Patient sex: M
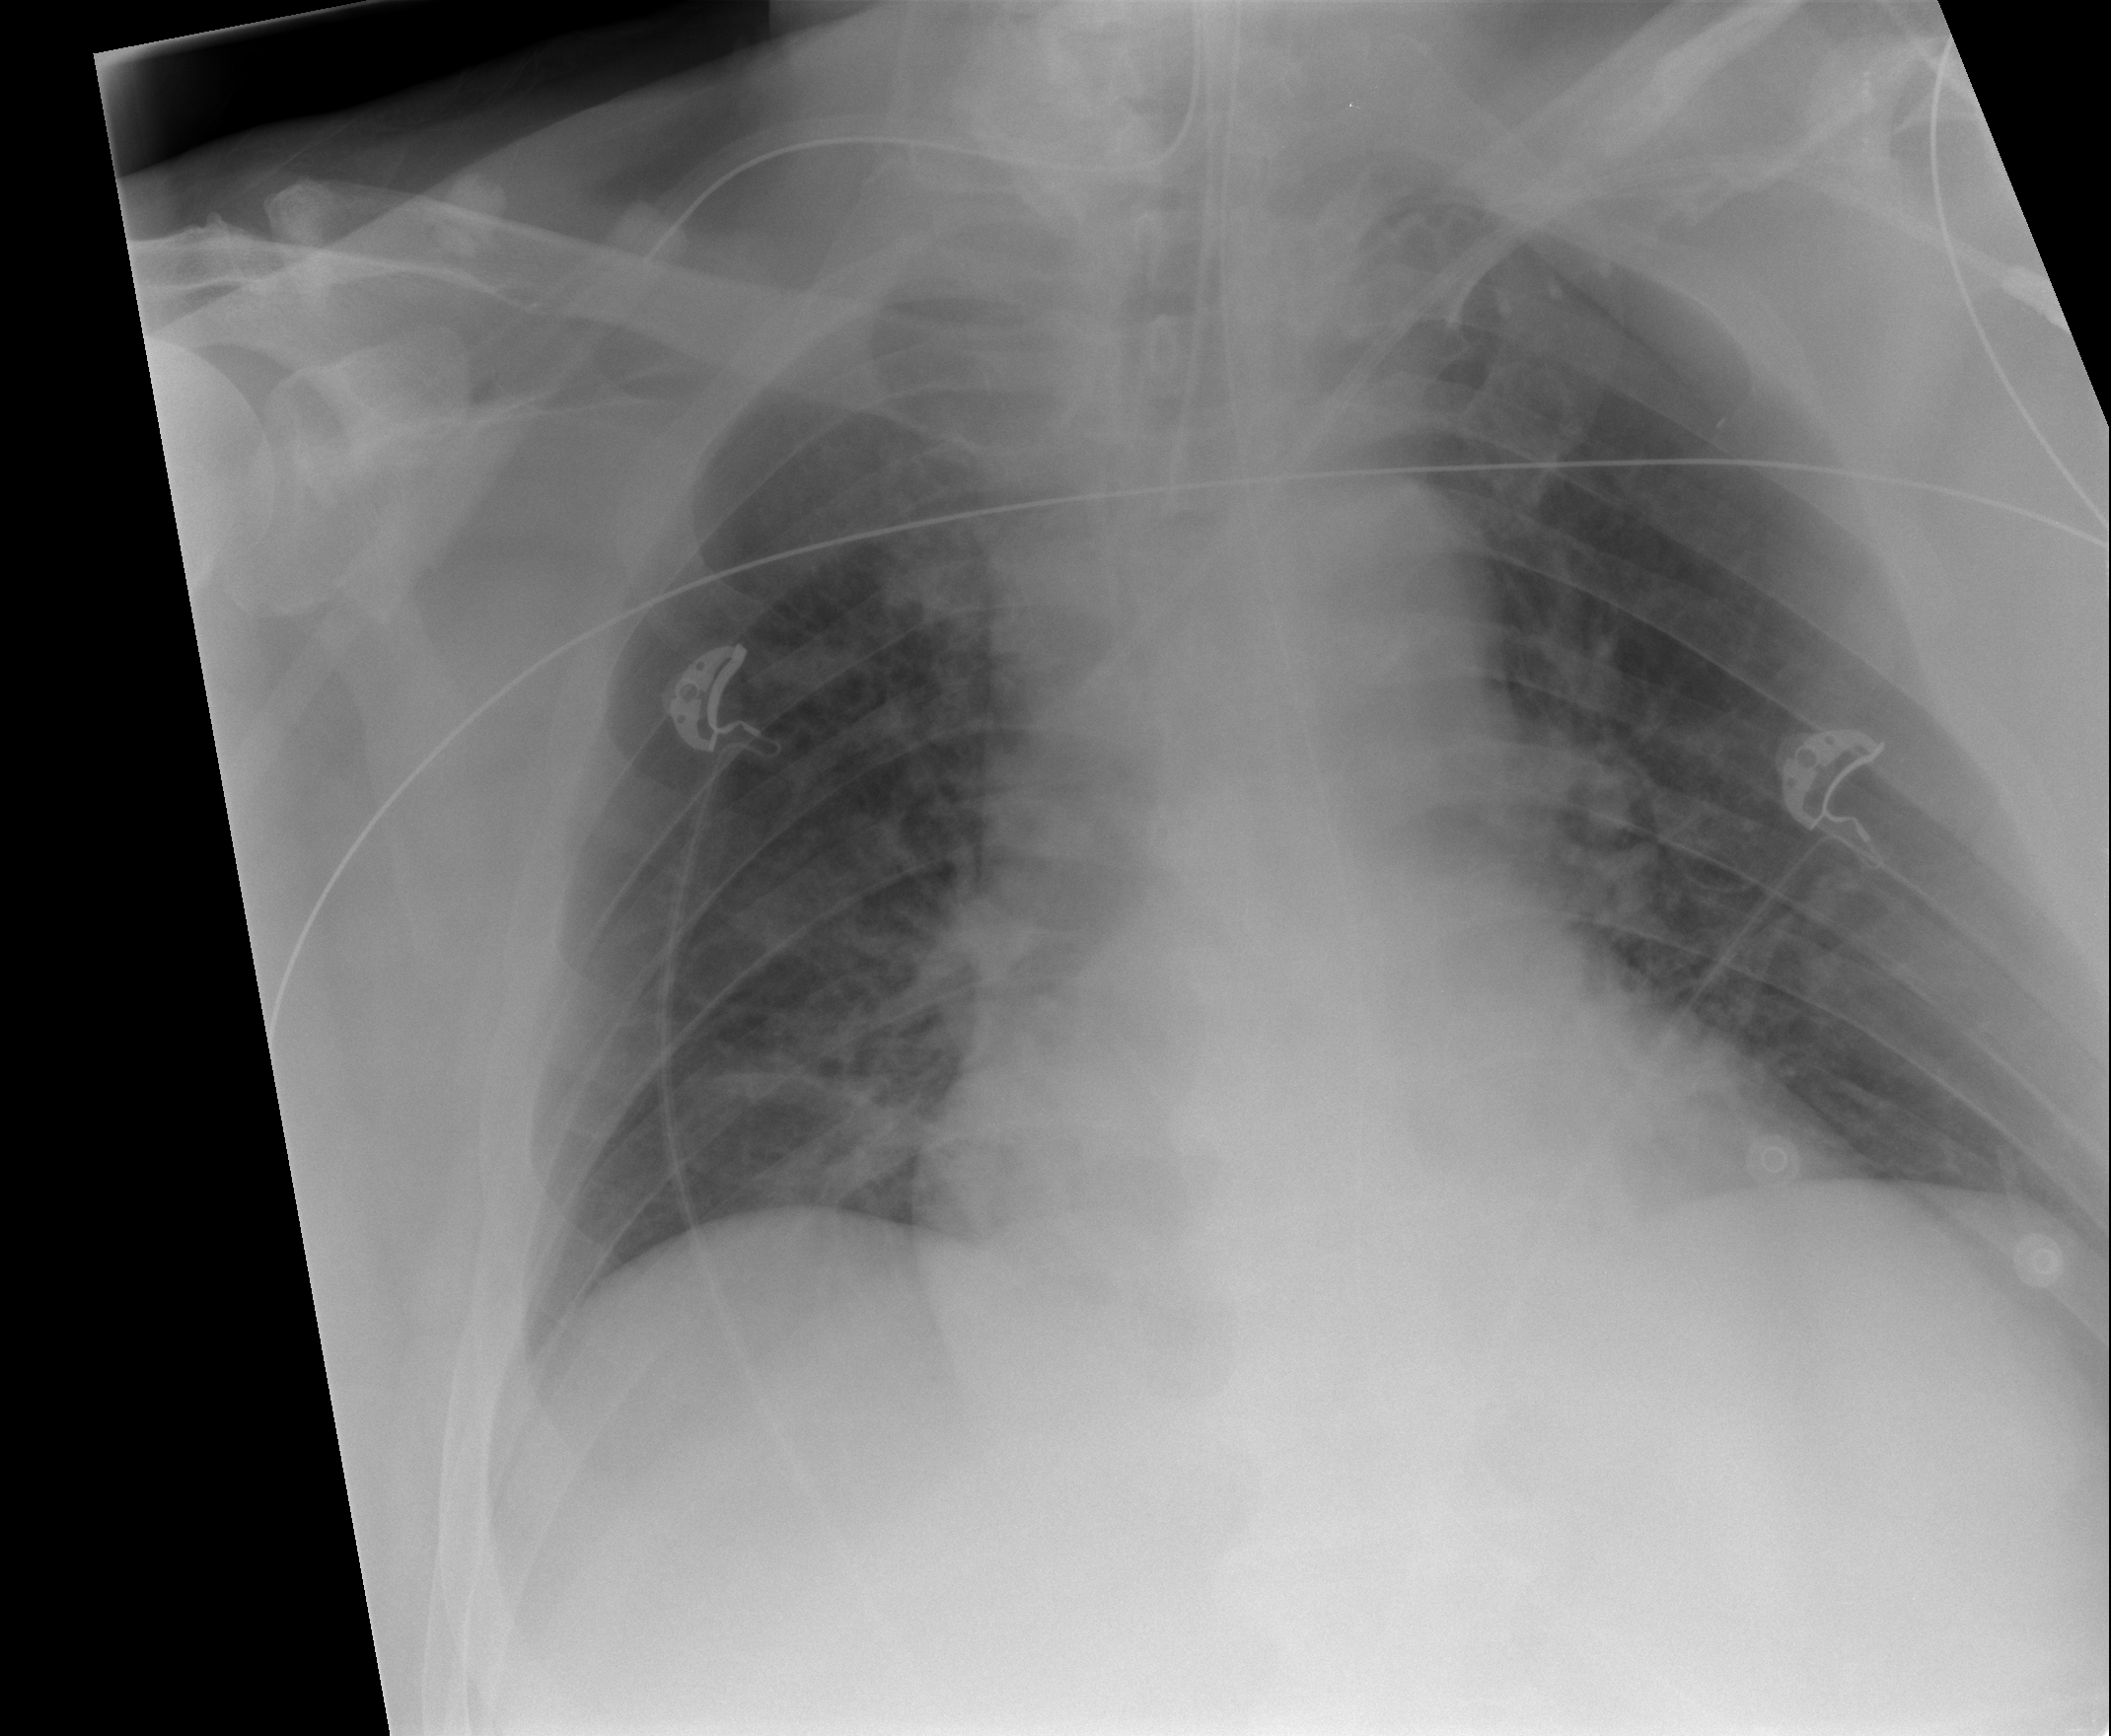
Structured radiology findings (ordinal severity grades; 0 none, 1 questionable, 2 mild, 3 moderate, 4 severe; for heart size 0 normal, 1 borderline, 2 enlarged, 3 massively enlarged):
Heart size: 0
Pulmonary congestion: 0
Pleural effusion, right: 0
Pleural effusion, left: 0
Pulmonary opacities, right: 1
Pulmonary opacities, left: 0
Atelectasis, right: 0
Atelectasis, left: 0